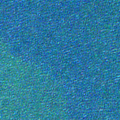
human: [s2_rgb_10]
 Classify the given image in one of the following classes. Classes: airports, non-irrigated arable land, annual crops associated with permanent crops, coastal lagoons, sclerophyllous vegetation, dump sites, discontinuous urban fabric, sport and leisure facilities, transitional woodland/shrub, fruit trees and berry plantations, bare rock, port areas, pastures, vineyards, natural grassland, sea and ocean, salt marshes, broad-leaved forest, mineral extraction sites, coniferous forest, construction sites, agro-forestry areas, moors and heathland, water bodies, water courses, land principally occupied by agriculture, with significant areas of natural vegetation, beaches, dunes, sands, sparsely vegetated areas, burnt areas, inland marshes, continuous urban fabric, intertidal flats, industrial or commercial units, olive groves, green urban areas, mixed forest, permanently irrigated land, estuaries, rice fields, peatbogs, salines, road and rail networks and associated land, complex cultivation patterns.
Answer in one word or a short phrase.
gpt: sea and ocean